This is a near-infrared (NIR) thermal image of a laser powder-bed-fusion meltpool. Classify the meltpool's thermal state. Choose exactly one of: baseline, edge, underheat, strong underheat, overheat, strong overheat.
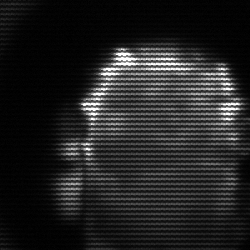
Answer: baseline